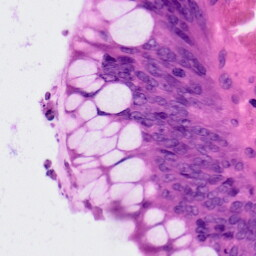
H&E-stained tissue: Colon